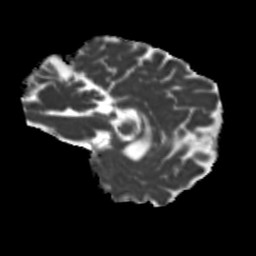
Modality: MD
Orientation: sagittal
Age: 62
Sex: female
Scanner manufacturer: siemens
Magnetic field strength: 3 T
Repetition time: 5.25 s
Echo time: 0.08 s